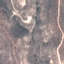
Land use / land cover class: HerbaceousVegetation